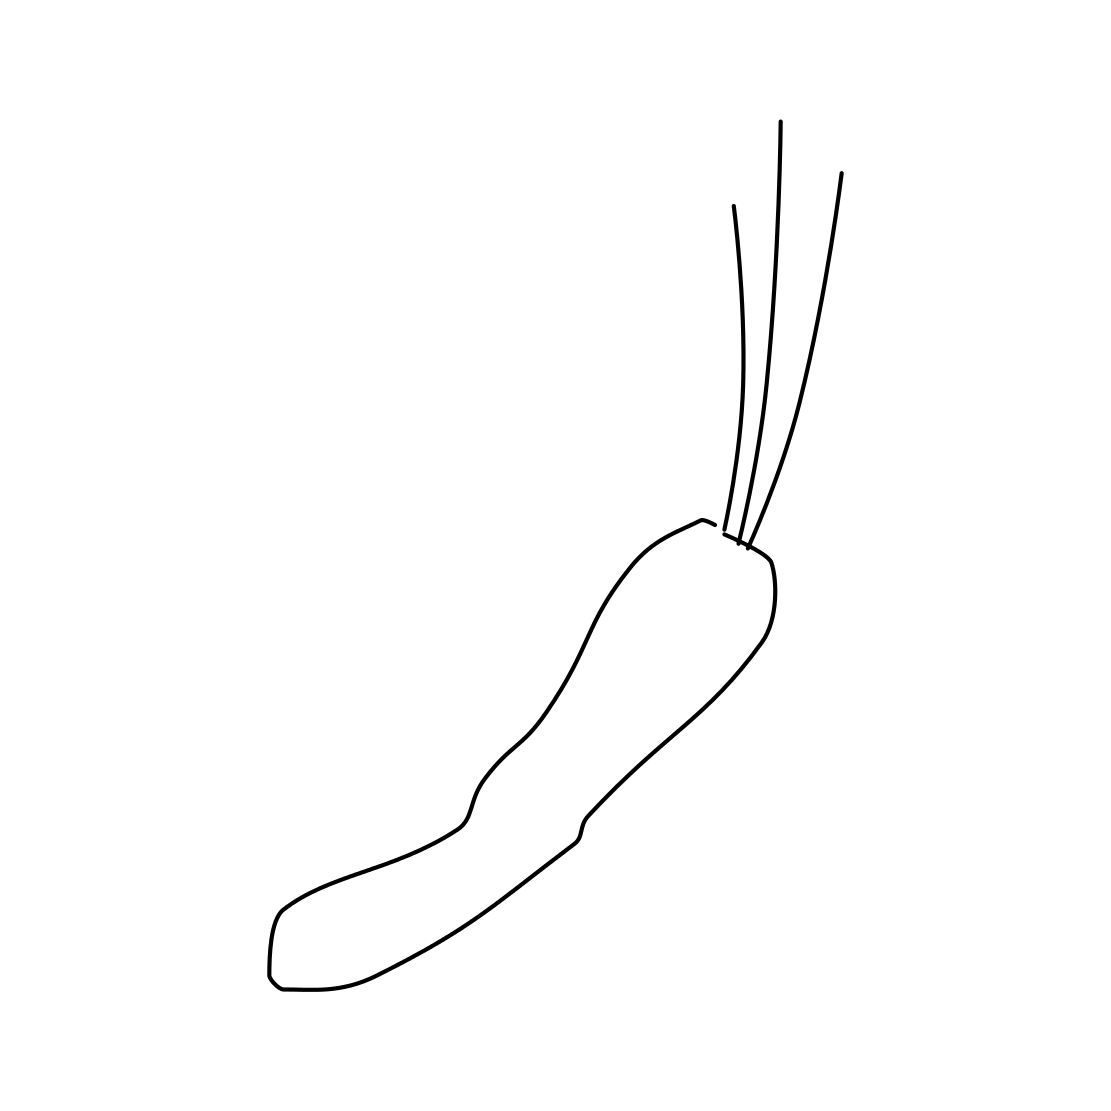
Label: carrot